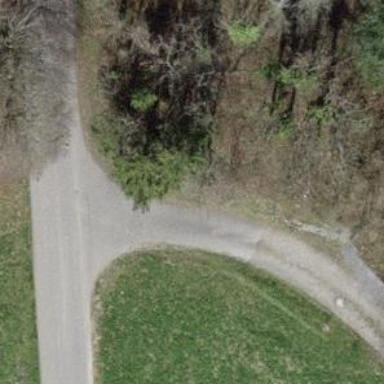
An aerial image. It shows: Well-maintained track road of grade 1.